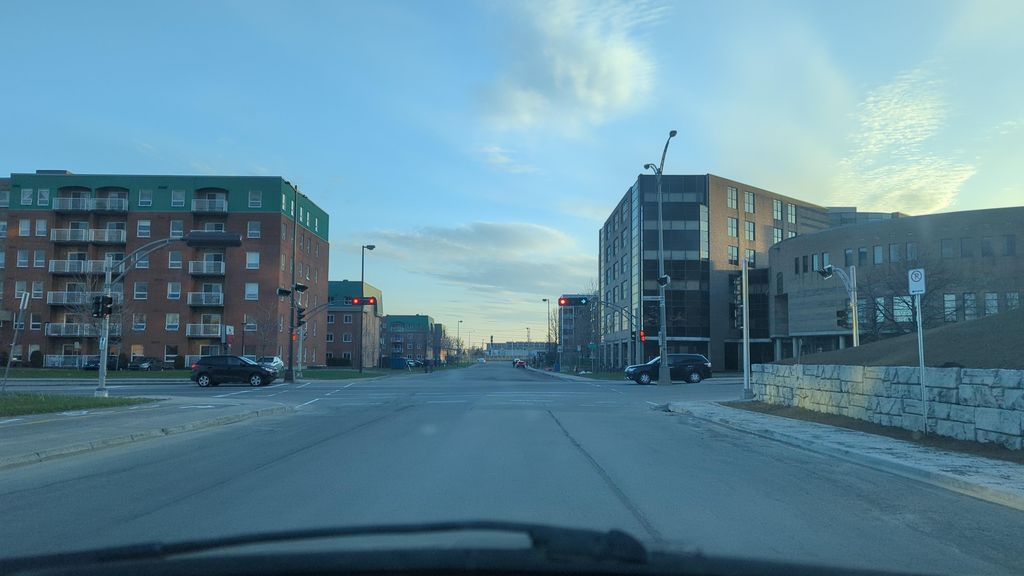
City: quebec_city